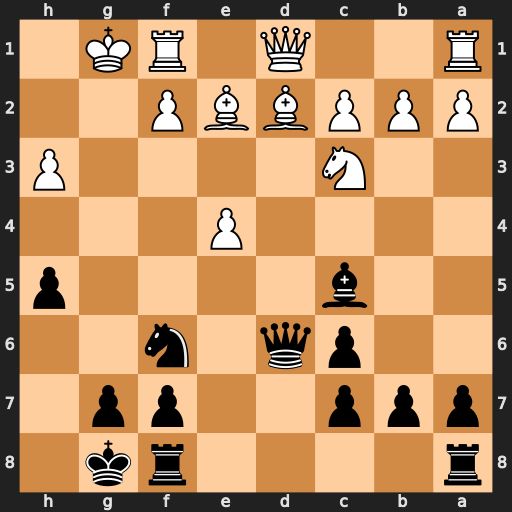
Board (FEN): r4rk1/ppp2pp1/2pq1n2/2b4p/4P3/2N4P/PPPBBP2/R2Q1RK1
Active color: b
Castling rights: -
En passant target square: -
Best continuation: Qg3+ Kh1 Qxh3+